Current action and preconditions to check: trajectory_clear

Your task: For each precondition in the list above, predict whether it will hold at this action.

Consider the current scene as observed from the mobile robot's camera, and analyze the predicted future states of all dynamic agents (e.g., people, animals, vehicles, or any moving entities) within the NEXT SECOND.

IMPORTANT: Only answer "very likely" if you are absolutely certain—based on strong, clear evidence—that a dynamic agent will violate the precondition in the predicted future state. Do NOT answer "very likely" for unlikely, ambiguous, or low-probability risks.

Ask yourself for each precondition: Is there a high probability, with clear and convincing evidence, that the predicted future states of any dynamic agent will interfere with the predicted future state of the currently executing action within the NEXT SECOND, causing that precondition to fail?

Assess the risk level based on these predictions. Use "likely" or "very likely" if motions create a clear risk of interference.

Use "neutral" or "improbable" if agents are nearby but their predicted paths are clearly diverging or non-conflicting.

Failure Risk Categories: "very improbable", "improbable", "neutral", "likely", "very likely"

Answer Format: Output ONLY the probability_of_failure value from these categories: "very improbable", "improbable", "neutral", "likely", "very likely"

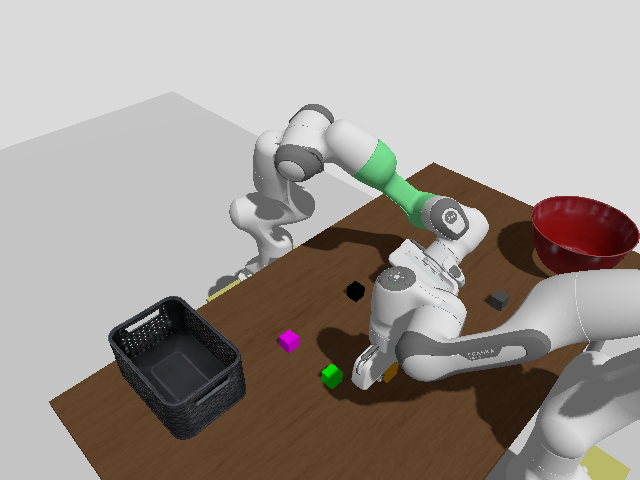

Answer: very improbable